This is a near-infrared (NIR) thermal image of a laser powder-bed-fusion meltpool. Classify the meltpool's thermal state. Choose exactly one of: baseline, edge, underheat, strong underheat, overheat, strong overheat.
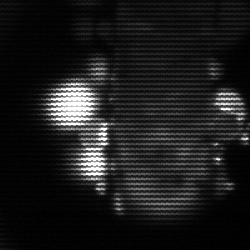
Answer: strong underheat